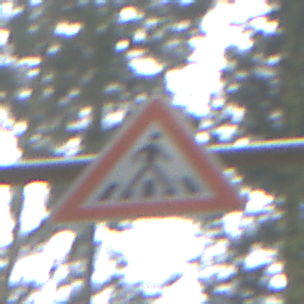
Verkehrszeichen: FussgaengerueberwegLinks
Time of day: Midday
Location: Outdoor (Nature)
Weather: Overcast
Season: NotSpecified
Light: Natural